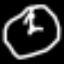
Label: clock